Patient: sex M, age 30
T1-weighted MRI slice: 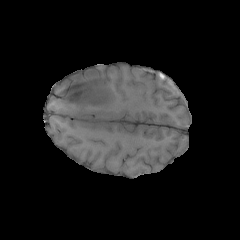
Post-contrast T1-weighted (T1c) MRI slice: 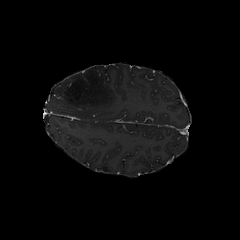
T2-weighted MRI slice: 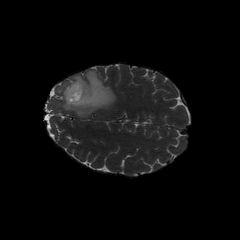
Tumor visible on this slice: yes
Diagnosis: Astrocytoma, IDH-mutant
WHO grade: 3